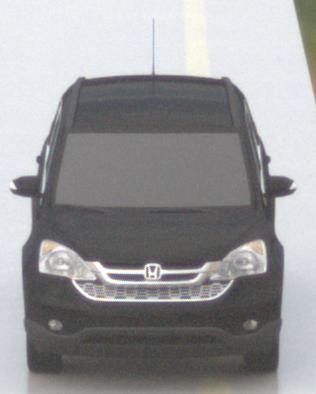
Make: Honda
Model: CR-V
Detailed model: CR-V (III) (04/10 - 10/12)
Model produced from: 2010
Model produced until: 2012
Doors: 5
Color: black
Road condition: wet road
Daytime: midday
Contrast: low contrast